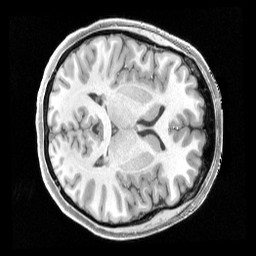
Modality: T1w
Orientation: axial
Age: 27
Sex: female
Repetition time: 2.4 s
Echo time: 0.00222 s